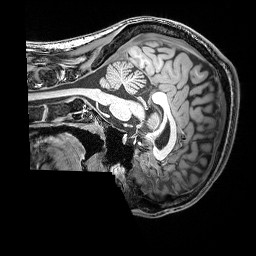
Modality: T1w
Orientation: sagittal
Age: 25
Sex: male
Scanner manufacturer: siemens
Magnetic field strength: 3 T
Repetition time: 2.53 s
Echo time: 0.00388 s